Interaction volume radius: 5 \u00c5
Interaction volume height: 45 \u00c5
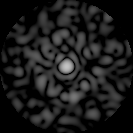
Disorder parameter: 0.8157